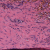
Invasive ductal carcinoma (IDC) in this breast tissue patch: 0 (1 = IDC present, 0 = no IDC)